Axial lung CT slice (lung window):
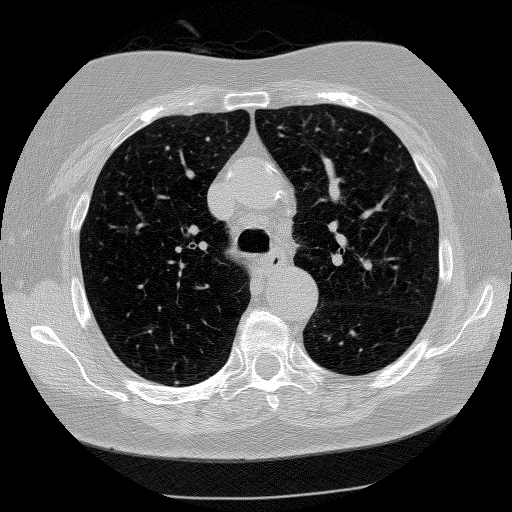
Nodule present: no